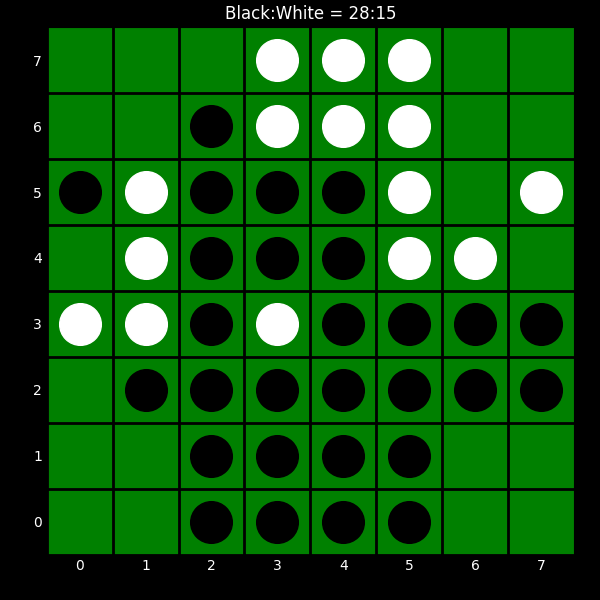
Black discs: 28
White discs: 15